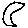
Label: moon